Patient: sex M, age 80
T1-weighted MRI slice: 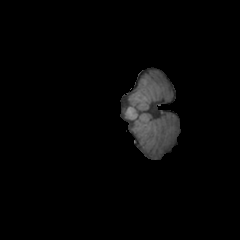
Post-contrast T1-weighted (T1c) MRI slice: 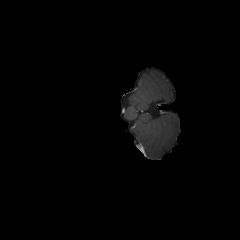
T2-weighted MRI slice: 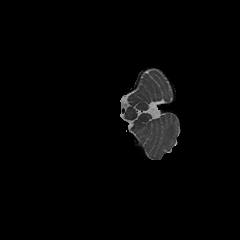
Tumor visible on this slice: no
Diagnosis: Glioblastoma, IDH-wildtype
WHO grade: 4